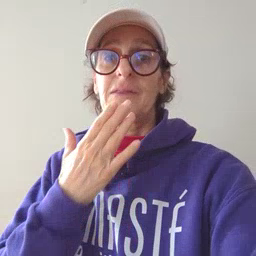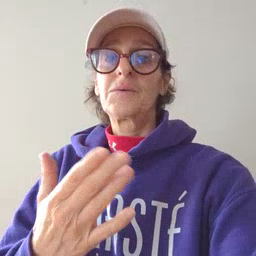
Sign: thankyou